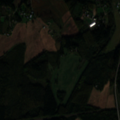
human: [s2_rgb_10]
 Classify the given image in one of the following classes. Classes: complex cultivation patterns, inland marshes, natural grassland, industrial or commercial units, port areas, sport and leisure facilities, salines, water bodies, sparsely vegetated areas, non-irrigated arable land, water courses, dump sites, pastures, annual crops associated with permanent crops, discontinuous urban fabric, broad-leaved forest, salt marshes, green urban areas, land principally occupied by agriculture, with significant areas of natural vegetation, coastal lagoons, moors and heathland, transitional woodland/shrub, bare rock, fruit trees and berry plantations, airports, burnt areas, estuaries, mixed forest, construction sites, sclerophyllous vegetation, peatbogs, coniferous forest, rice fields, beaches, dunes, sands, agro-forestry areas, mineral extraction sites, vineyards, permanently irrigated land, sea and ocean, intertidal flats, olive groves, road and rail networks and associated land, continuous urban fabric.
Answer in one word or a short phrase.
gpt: non-irrigated arable land, land principally occupied by agriculture, with significant areas of natural vegetation, coniferous forest, mixed forest, transitional woodland/shrub